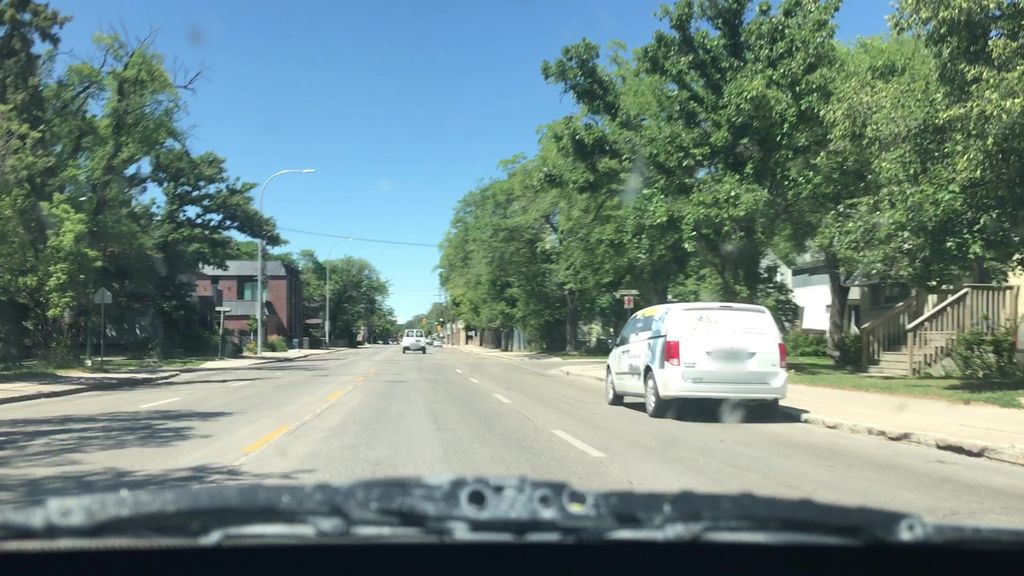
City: winnipeg